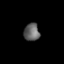
Tissue: prostate
Cell type: T cells
Senescence score: 0.296
Nuclear area (px): 267
Mean DAPI intensity: 99.285